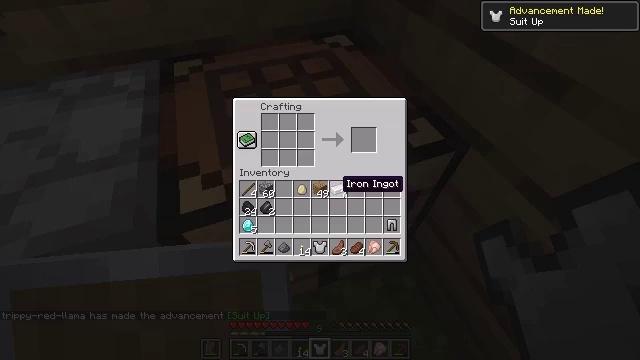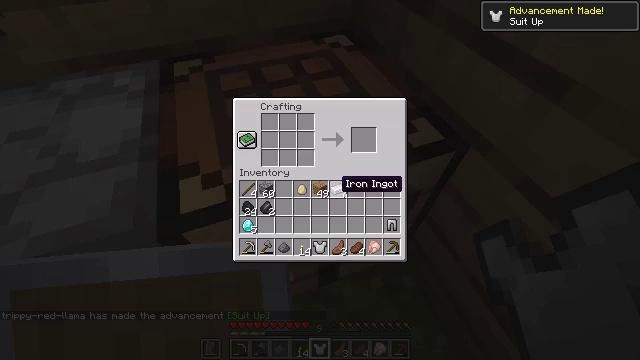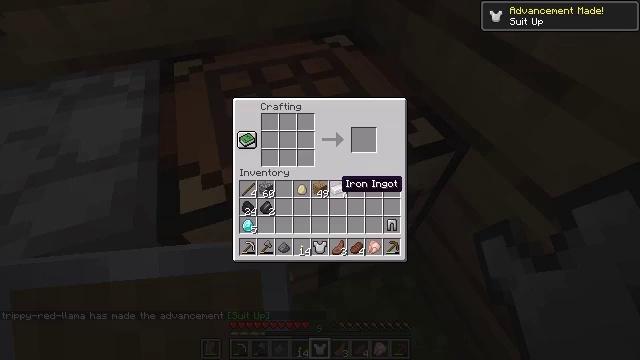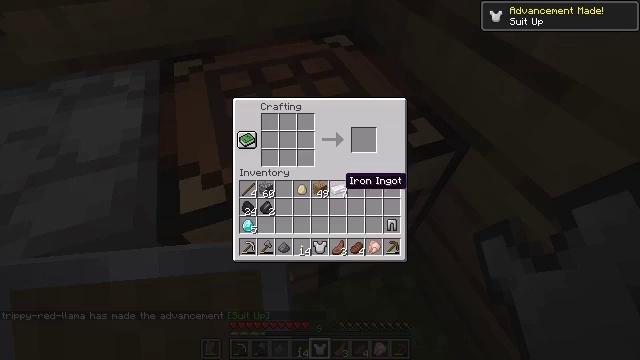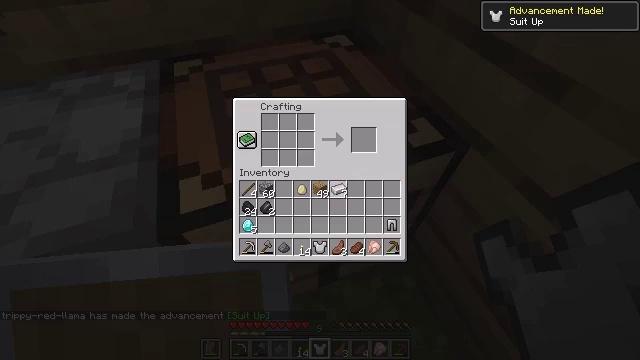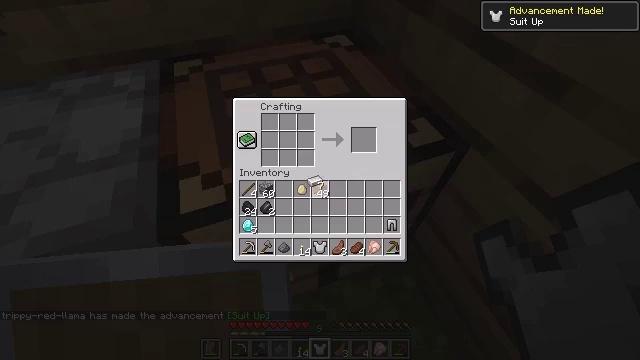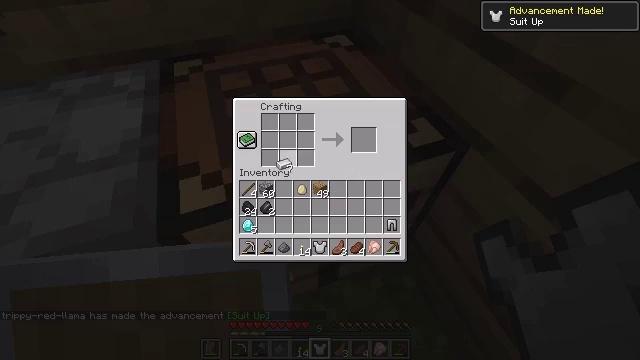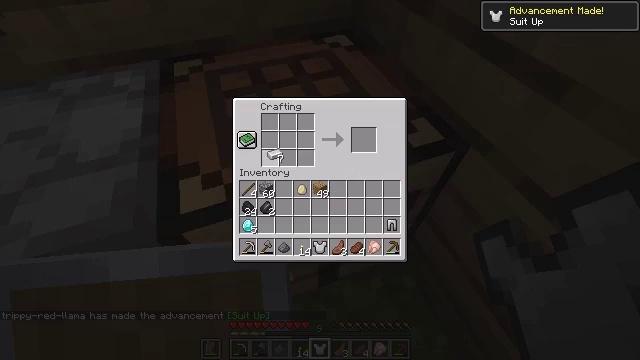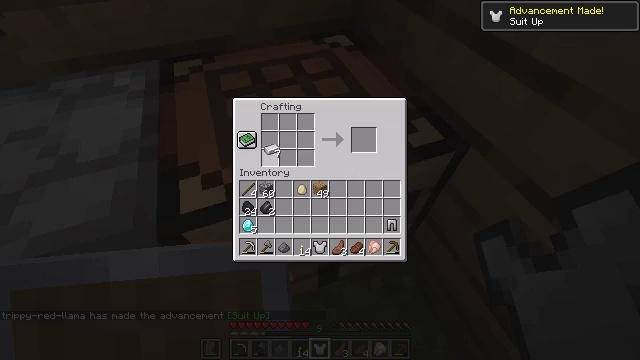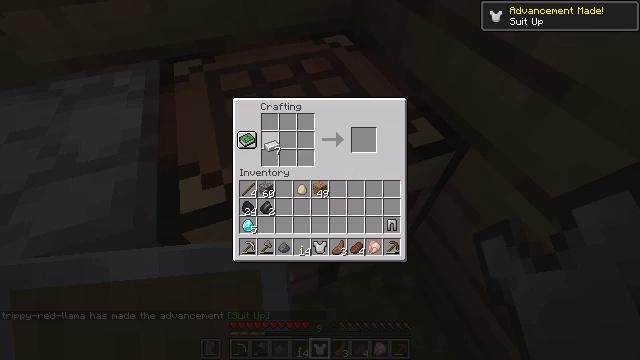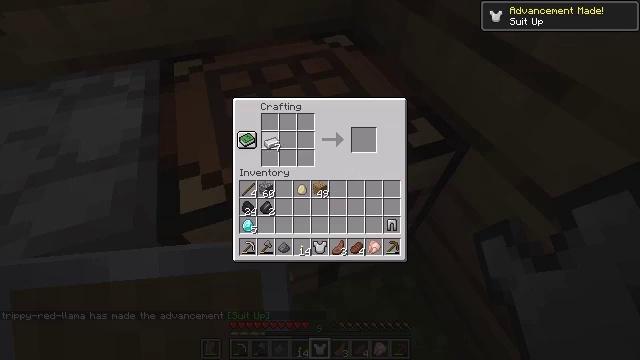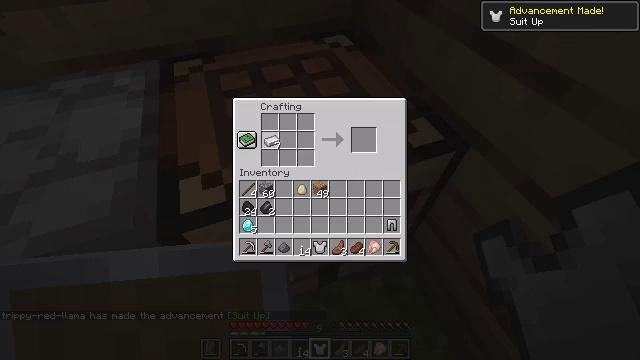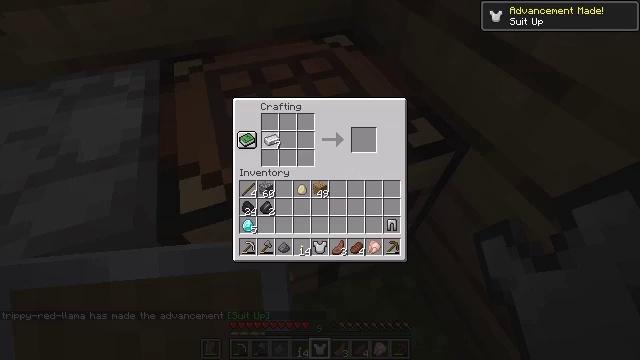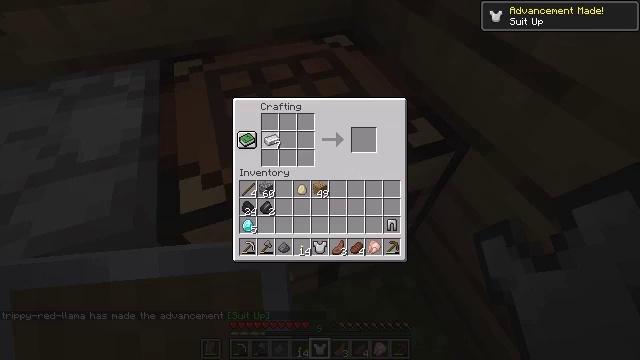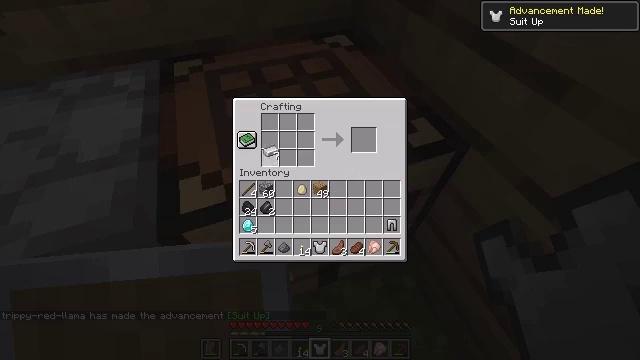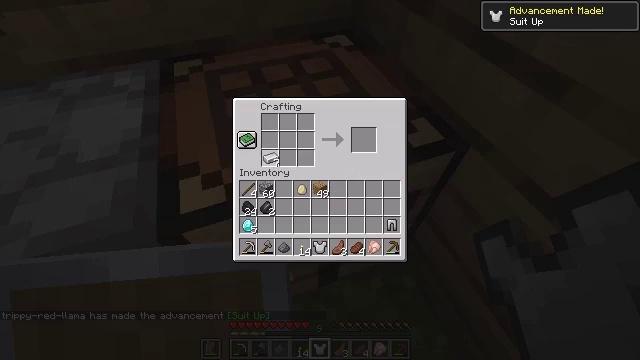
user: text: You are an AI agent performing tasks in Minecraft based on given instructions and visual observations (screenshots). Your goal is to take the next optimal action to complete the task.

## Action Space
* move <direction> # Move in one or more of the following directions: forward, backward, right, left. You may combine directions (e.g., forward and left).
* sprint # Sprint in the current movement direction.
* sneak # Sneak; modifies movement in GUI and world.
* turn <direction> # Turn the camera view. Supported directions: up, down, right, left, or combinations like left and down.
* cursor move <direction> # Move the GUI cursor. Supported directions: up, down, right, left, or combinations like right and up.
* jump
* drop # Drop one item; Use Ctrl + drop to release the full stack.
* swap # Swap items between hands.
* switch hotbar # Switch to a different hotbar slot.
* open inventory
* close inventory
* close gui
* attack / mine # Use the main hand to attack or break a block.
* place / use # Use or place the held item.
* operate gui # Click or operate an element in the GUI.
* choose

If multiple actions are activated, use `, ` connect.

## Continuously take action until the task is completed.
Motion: motion action
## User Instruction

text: Craft iron boots.
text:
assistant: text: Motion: open gui
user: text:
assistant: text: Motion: no_op
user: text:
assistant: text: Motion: no_op
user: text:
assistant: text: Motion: operate gui
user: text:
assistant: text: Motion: cursor move left and up, operate gui
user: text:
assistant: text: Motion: cursor move left and up
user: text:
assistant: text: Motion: cursor move left and up
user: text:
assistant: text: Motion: no_op
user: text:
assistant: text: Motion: no_op
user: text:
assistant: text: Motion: no_op
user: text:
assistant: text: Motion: no_op
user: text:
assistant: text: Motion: no_op
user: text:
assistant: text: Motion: choose
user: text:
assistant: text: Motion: cursor move down, choose
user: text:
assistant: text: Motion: cursor move down, choose
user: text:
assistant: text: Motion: choose
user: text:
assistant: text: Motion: choose
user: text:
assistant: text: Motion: no_op
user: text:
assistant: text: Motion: cursor move right
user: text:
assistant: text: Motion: no_op
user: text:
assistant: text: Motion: no_op
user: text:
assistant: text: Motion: no_op
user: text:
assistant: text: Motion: no_op
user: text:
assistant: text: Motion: cursor move left
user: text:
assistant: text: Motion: cursor move left
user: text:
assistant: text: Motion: cursor move left
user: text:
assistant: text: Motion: no_op
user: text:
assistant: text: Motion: no_op
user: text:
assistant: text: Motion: choose
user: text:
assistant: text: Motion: choose